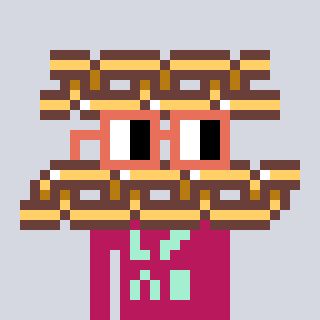
a pixel art character with square orange glasses, a chain-shaped head and a darkpink-colored body on a cool background